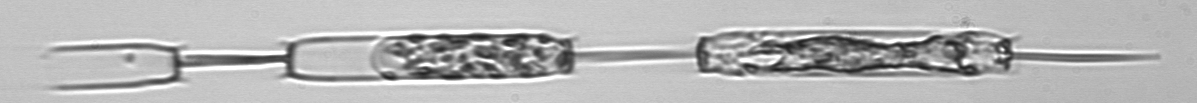
Label: Ditylum_brightwellii